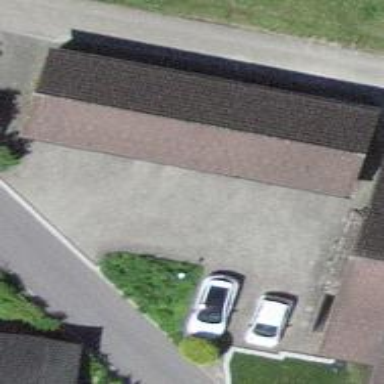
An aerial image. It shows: View of roof of building.